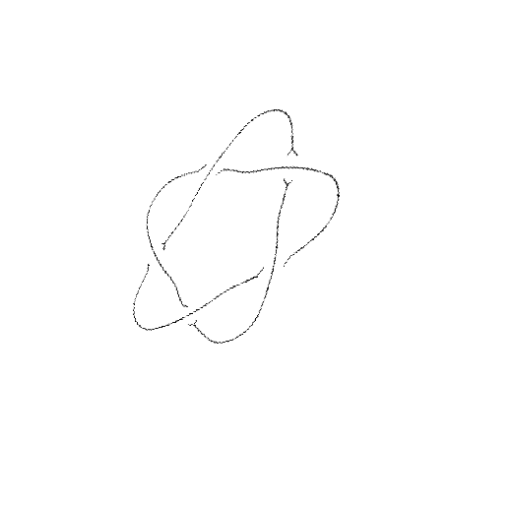
Crossing number: 5